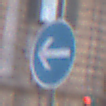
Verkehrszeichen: VorgeschriebeneFahrtrichtungHierLinks
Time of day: SunriseSunset
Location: Outdoor (Urban)
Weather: PartlyCloudy
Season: NotSpecified
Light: Natural